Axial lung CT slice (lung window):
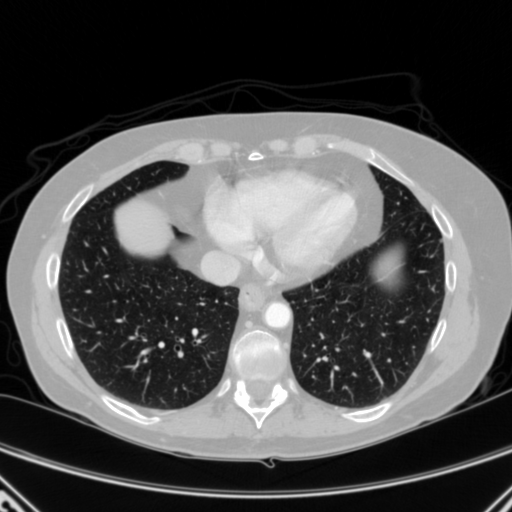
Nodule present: no